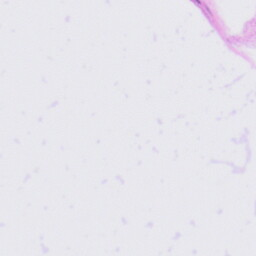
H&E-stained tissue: Tonsil